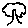
Label: tree